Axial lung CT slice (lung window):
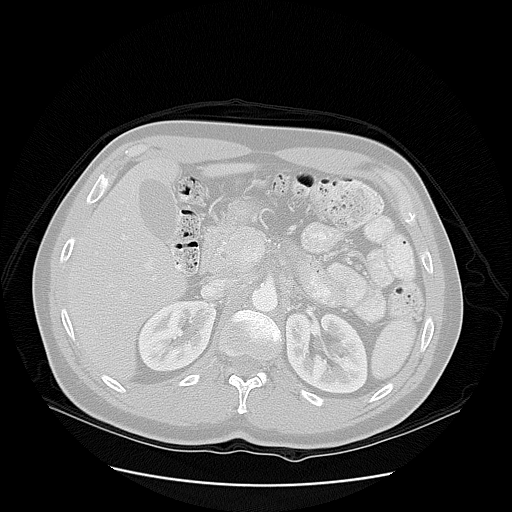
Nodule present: no